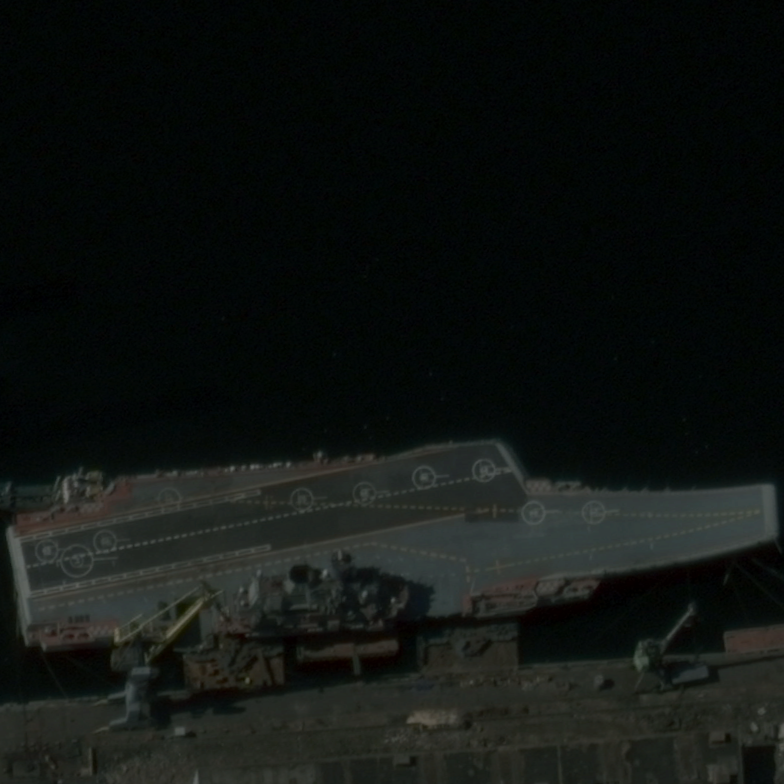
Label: aircraft_carrier